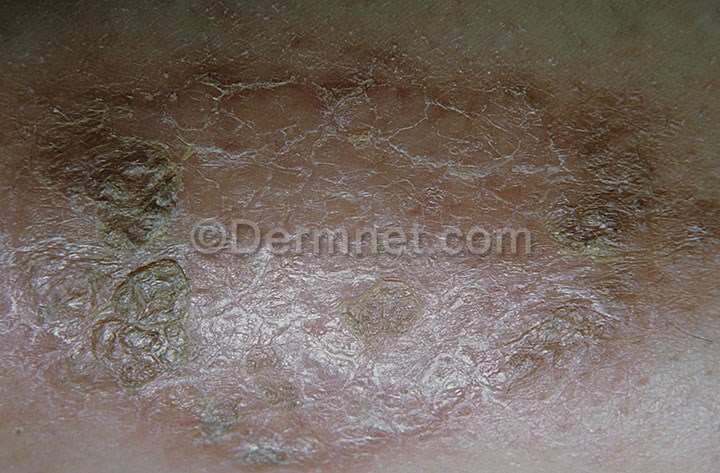
Disease: Systemic Disease